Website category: auto
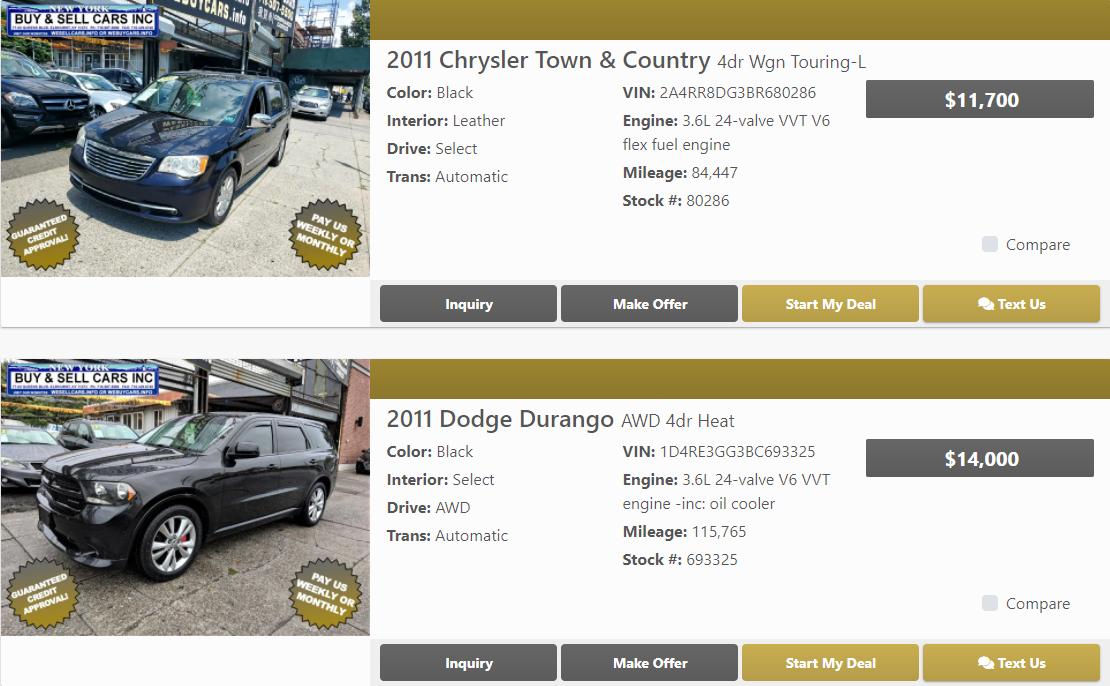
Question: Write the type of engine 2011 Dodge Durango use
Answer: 3.6L 24-valve V6 VVT engine -inc: oil cooler

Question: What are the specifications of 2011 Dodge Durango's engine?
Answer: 3.6L 24-valve V6 VVT engine -inc: oil cooler

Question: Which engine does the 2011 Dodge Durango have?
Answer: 3.6L 24-valve V6 VVT engine -inc: oil cooler

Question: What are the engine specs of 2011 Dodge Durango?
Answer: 3.6L 24-valve V6 VVT engine -inc: oil cooler

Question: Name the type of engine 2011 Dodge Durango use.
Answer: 3.6L 24-valve V6 VVT engine -inc: oil cooler

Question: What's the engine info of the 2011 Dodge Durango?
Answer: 3.6L 24-valve V6 VVT engine -inc: oil cooler

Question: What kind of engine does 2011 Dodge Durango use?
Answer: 3.6L 24-valve V6 VVT engine -inc: oil cooler

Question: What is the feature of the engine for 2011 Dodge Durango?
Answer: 3.6L 24-valve V6 VVT engine -inc: oil cooler

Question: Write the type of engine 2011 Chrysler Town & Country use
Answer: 3.6L 24-valve VVT V6 flex fuel engine

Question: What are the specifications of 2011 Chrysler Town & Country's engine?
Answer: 3.6L 24-valve VVT V6 flex fuel engine

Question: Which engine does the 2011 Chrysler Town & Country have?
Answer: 3.6L 24-valve VVT V6 flex fuel engine

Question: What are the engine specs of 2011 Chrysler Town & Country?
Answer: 3.6L 24-valve VVT V6 flex fuel engine

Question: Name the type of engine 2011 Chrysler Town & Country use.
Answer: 3.6L 24-valve VVT V6 flex fuel engine

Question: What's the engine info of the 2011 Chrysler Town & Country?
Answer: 3.6L 24-valve VVT V6 flex fuel engine

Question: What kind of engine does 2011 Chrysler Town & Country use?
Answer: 3.6L 24-valve VVT V6 flex fuel engine

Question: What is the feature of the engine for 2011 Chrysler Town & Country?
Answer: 3.6L 24-valve VVT V6 flex fuel engine

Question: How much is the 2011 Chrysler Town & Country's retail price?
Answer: $11,700

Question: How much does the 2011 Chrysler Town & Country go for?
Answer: $11,700

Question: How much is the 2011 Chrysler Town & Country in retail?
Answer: $11,700

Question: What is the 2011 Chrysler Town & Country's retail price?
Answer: $11,700

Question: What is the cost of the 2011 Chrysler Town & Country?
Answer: $11,700

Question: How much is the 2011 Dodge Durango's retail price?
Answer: $14,000

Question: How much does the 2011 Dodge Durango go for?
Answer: $14,000

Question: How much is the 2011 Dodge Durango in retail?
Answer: $14,000

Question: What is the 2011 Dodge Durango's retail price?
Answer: $14,000

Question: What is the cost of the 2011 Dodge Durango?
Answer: $14,000

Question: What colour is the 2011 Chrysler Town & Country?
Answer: Black

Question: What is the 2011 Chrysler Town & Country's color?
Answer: Black

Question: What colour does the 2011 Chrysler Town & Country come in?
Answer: Black

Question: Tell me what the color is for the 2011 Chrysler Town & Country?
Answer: Black

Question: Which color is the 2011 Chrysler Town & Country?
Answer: Black

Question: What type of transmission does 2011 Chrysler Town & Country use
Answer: Automatic

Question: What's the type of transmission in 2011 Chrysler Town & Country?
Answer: Automatic

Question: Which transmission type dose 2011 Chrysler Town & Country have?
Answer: Automatic

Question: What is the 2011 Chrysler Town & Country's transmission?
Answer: Automatic

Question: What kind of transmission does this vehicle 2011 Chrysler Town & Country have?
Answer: Automatic

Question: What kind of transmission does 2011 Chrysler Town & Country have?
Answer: Automatic

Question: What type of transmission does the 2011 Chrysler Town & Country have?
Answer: Automatic

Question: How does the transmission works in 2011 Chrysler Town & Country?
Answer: Automatic

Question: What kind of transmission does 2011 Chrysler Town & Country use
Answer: Automatic

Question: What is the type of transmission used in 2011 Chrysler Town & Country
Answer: Automatic

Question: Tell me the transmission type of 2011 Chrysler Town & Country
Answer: Automatic

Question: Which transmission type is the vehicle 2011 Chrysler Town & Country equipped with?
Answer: Automatic

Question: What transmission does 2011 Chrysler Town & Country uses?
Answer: Automatic

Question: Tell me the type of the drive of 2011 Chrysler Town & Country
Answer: Select

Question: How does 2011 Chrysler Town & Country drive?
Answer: Select

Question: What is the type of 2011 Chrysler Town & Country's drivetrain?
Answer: Select

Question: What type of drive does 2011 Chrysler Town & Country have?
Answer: Select

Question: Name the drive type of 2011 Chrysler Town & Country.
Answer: Select

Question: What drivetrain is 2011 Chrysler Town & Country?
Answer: Select

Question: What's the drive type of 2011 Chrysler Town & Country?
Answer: Select

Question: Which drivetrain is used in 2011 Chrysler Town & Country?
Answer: Select

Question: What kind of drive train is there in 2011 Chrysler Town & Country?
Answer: Select

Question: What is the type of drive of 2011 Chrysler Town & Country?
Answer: Select

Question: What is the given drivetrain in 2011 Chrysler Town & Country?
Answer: Select

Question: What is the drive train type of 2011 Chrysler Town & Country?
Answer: Select

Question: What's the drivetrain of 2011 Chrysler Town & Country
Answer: Select

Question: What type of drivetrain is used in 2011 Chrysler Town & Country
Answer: Select

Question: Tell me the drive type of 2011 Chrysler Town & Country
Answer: Select

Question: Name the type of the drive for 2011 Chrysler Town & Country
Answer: Select

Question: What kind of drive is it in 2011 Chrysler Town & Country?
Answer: Select

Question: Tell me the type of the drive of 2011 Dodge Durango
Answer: AWD

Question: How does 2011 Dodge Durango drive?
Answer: AWD

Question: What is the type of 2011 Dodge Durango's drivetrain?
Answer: AWD